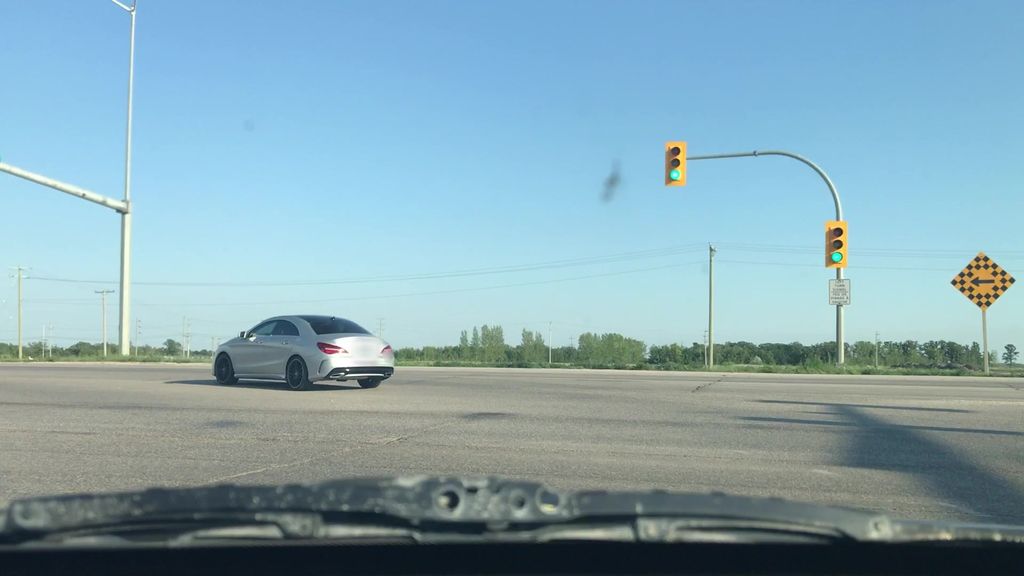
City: winnipeg